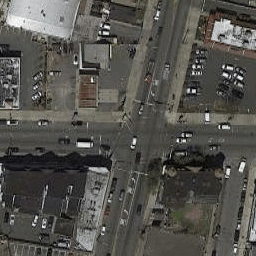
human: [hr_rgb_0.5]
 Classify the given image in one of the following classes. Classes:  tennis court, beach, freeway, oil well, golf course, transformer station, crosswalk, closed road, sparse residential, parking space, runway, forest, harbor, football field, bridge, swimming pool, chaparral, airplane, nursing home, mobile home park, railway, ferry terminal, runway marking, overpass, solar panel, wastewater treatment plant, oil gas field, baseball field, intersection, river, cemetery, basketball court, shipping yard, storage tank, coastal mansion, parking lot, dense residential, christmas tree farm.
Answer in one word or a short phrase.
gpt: intersection